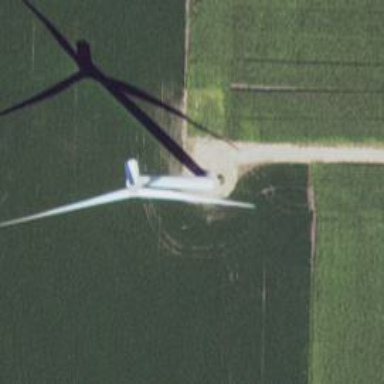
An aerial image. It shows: Wind turbine generator that utilizes wind as its source for generating electricity. It is of the horizontal axis type.